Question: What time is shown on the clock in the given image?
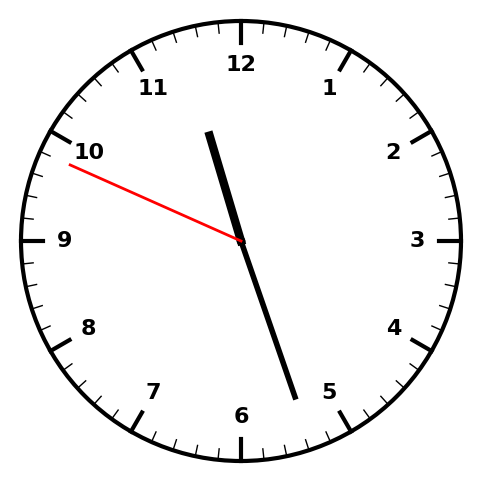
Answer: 11:26:49